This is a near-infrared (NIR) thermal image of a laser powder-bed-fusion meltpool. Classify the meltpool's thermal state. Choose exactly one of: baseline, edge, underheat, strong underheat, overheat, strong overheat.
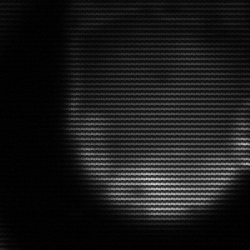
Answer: edge